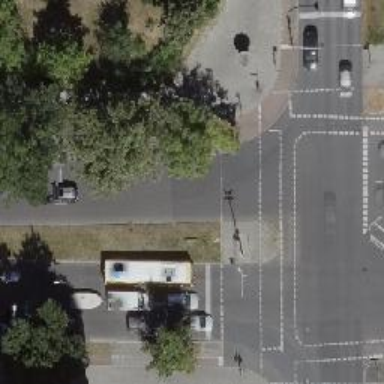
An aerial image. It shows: Road crossing with traffic signals.